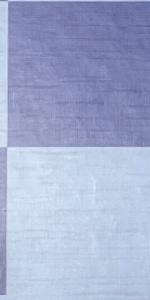
Label: Empty